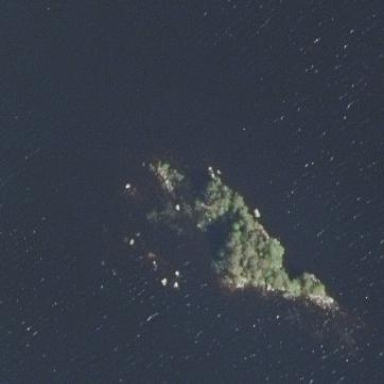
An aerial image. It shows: Islet surrounded by woodland.